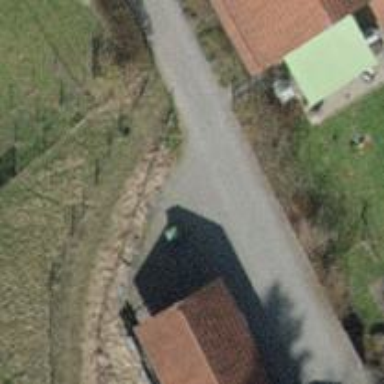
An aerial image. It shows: Residential road with cobblestone surface.